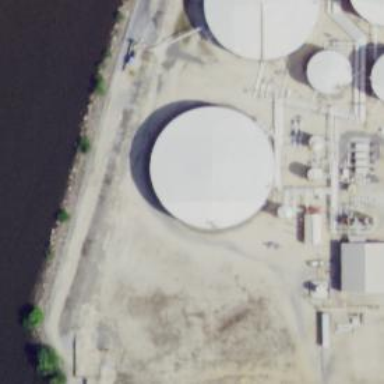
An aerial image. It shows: Storage tank created as man-made structure.